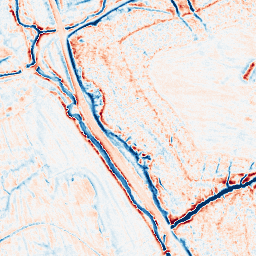
Category: edge_preserving
Decomposition family: anisotropic_diffusion
Decomposition parameters: iterations: 20
kappa: 10
gamma: 0.15
Upsampling method: regularized
Upsampling parameters: scale: 2
lambda_reg: 0.001
Upsampling scale: 2